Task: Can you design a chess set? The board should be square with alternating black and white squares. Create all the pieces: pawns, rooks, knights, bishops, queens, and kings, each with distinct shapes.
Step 2169:
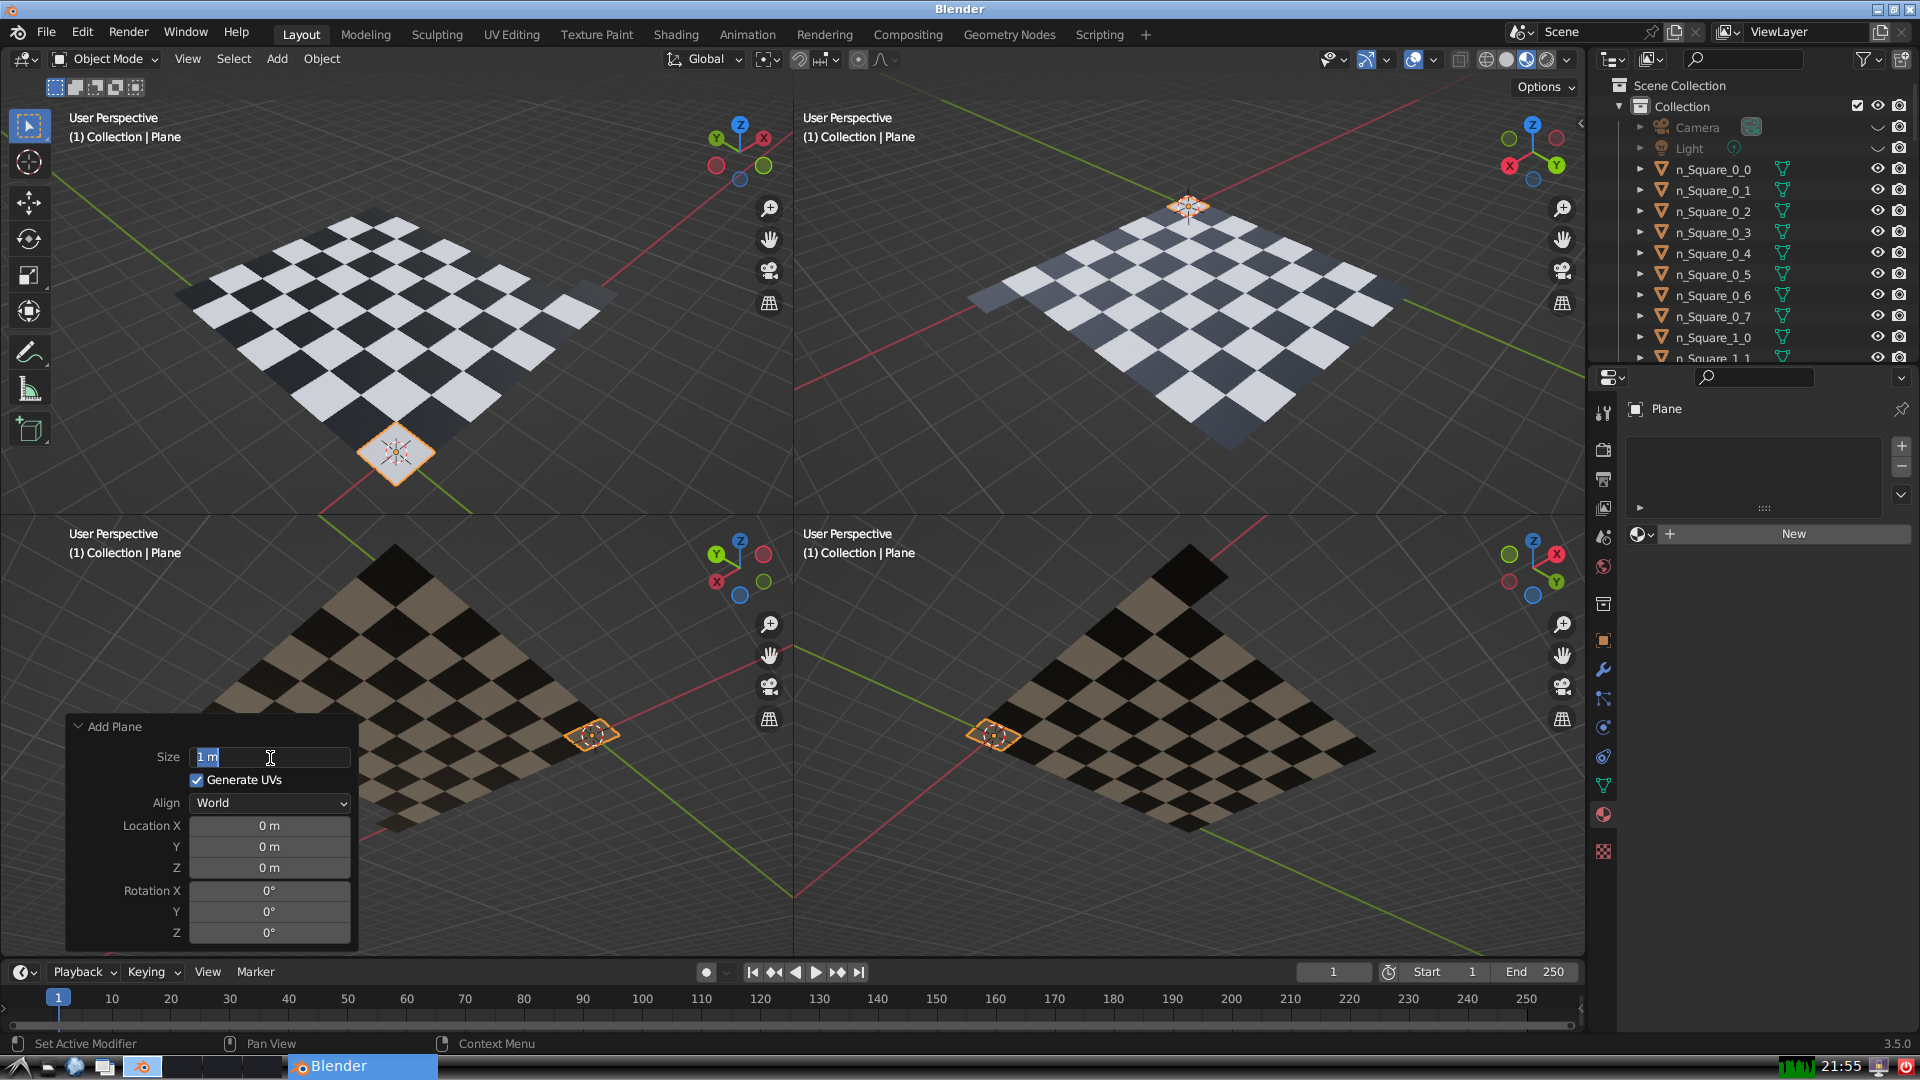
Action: input_text: 1.0